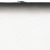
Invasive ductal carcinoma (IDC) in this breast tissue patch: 0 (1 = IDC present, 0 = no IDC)